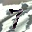
Label: 7